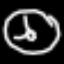
Label: clock